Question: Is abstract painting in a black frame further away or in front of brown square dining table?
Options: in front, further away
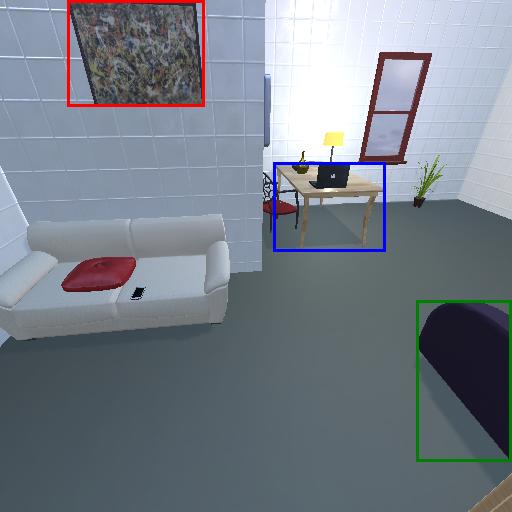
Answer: in front